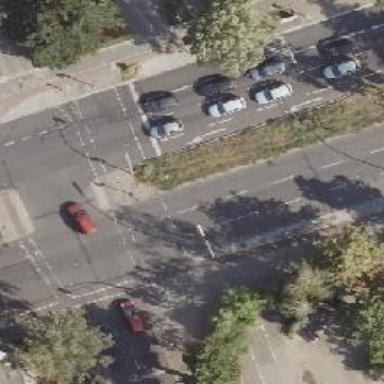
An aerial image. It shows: Crossing with traffic signals.